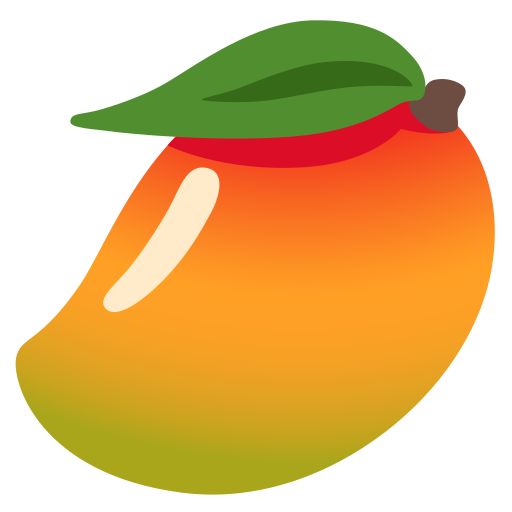
Emoji: 🥭